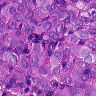
Metastatic tissue present: yes